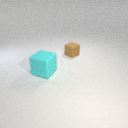
small brown rubber cube to the right of large cyan rubber cube